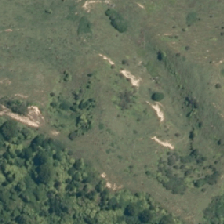
Land cover: high_producing_grassland